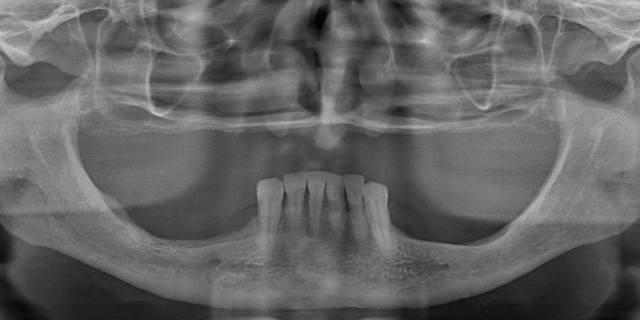
adult